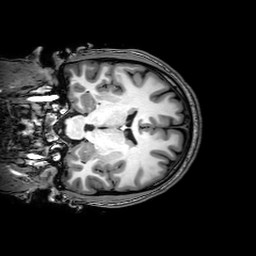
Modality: T1w
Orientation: coronal
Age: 24
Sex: male
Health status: healthy
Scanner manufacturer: philips
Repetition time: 0.008134 s
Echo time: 0.00373 s